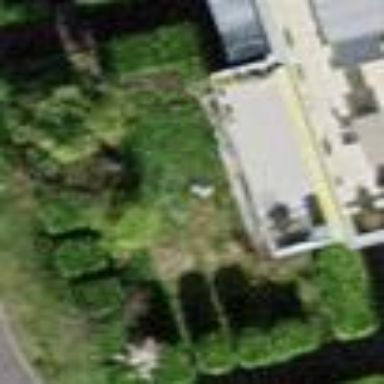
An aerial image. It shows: Garden surrounded by fence.